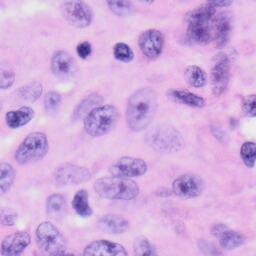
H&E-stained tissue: Skin